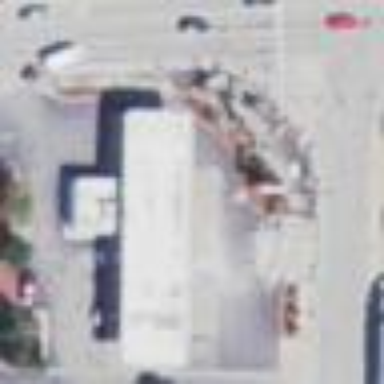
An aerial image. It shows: Retail area.